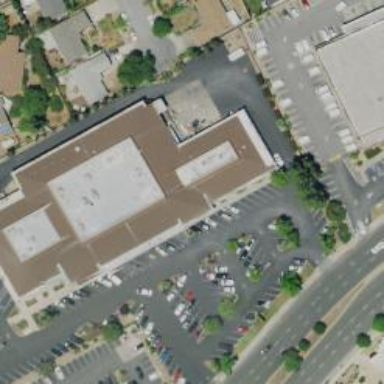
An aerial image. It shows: Parking space.